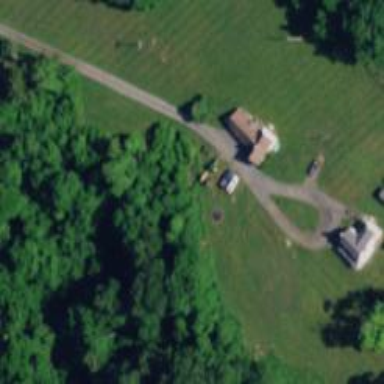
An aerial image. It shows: Driveway leading to service road.